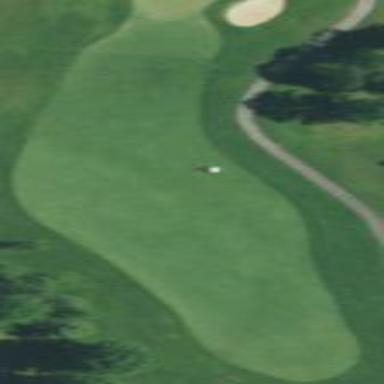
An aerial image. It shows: Grassy fairway on golf course.